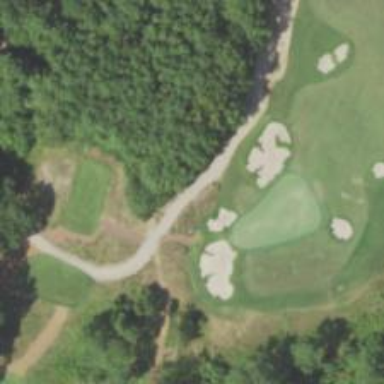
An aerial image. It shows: Service road used as golf cart path.